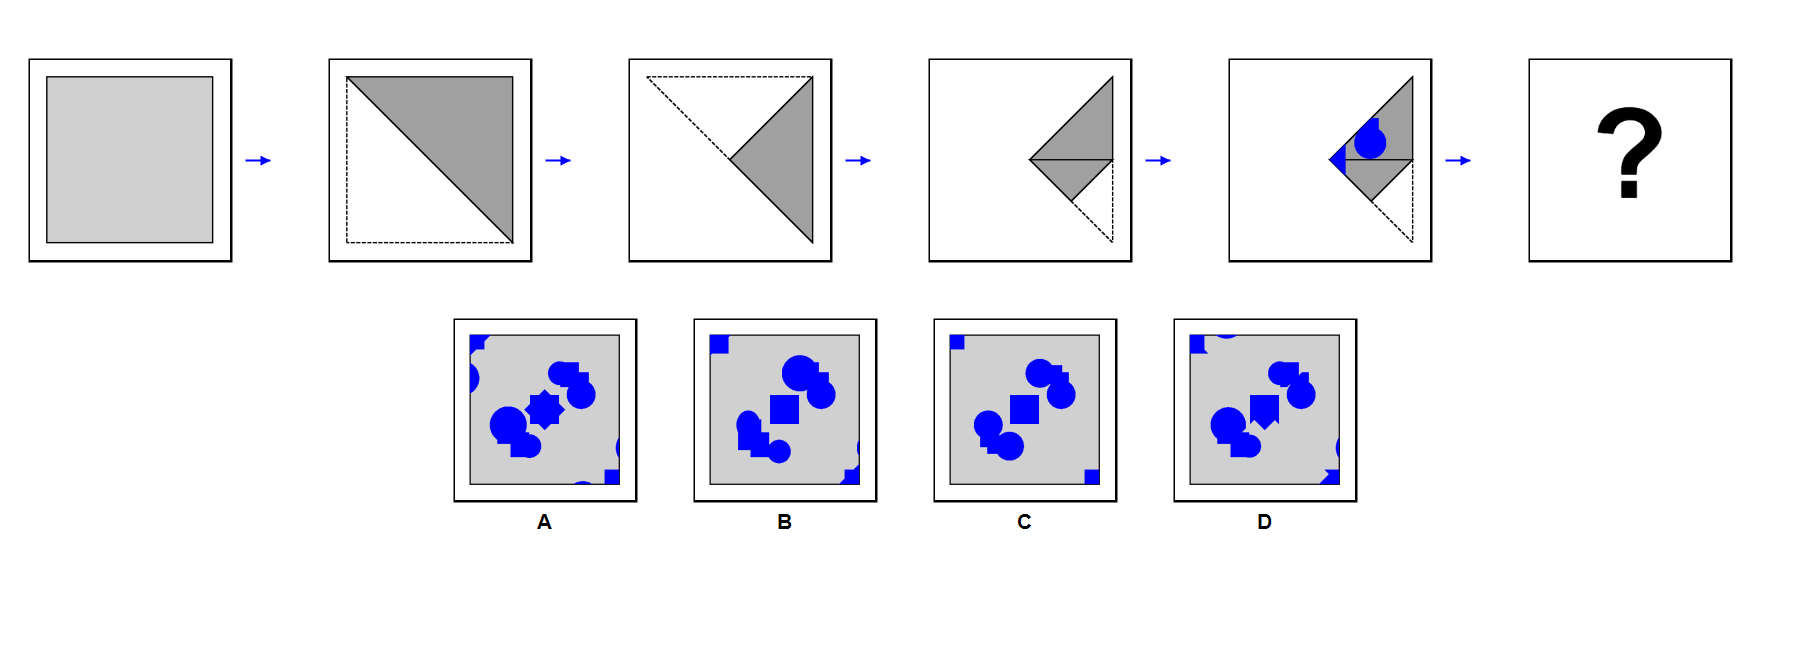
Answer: C